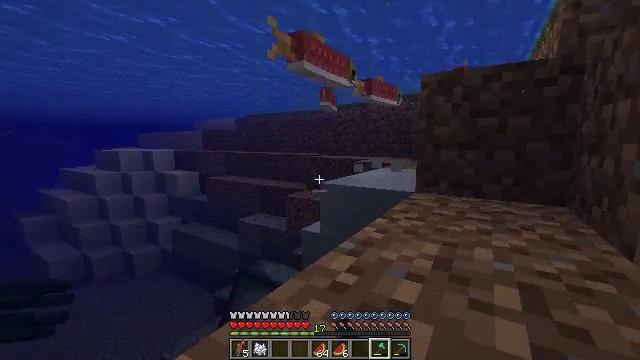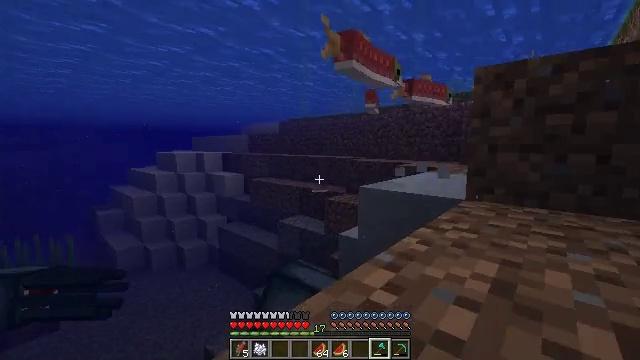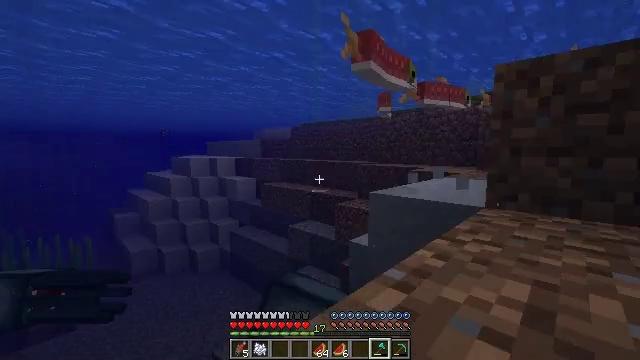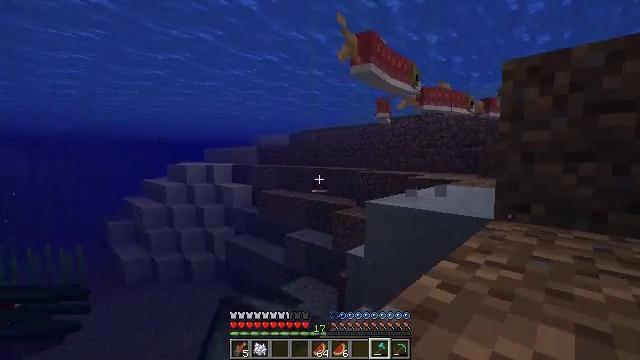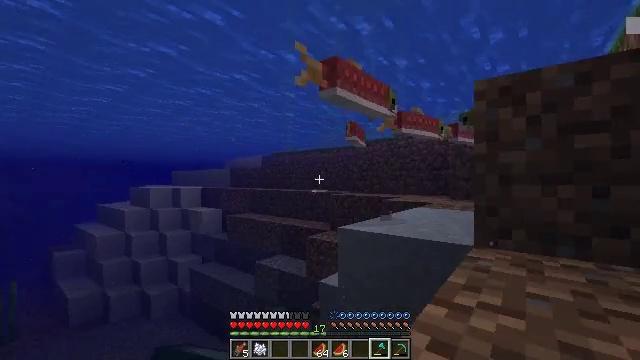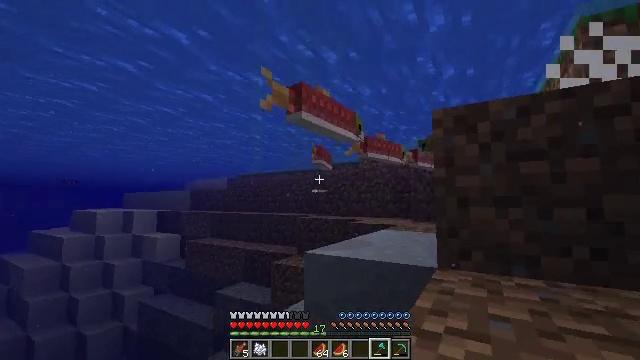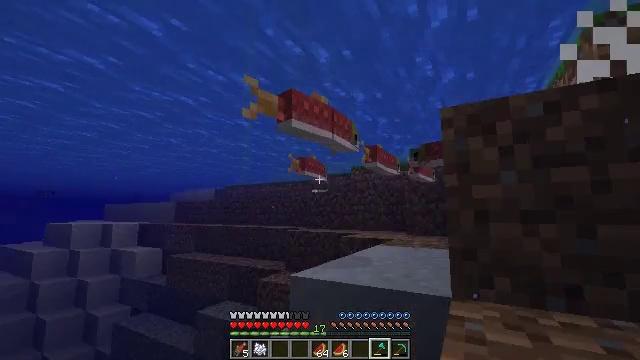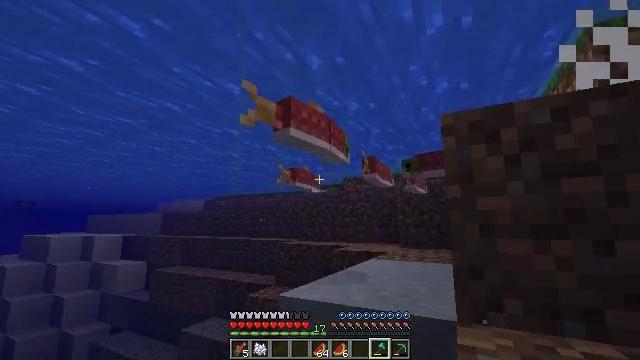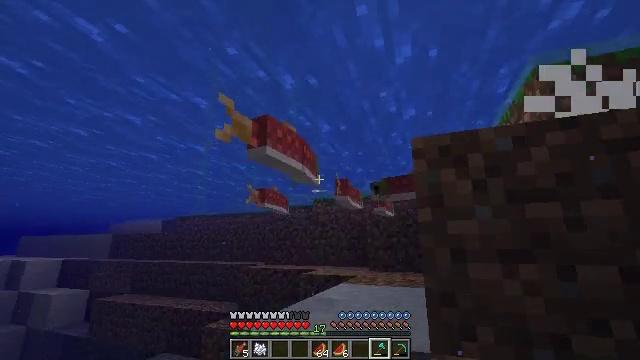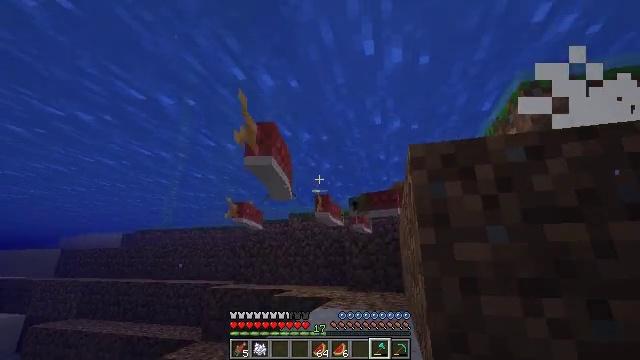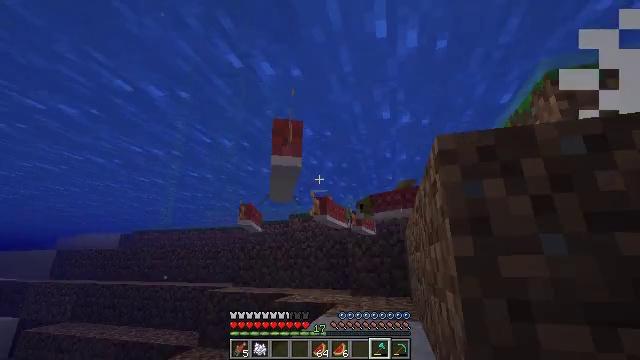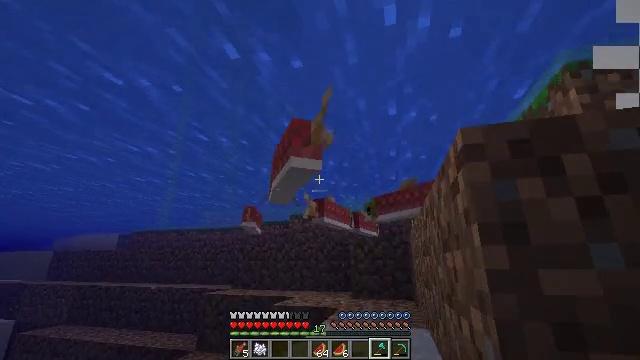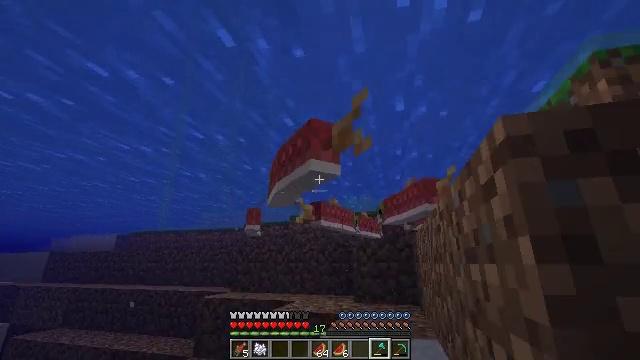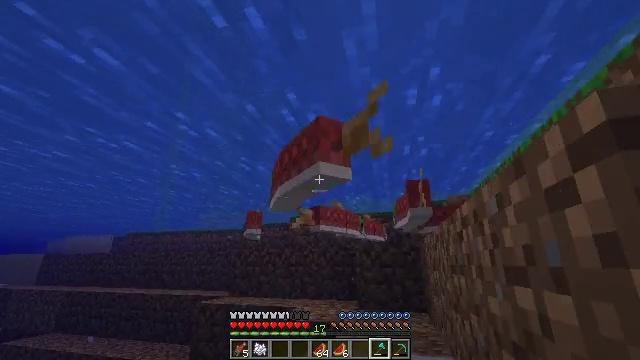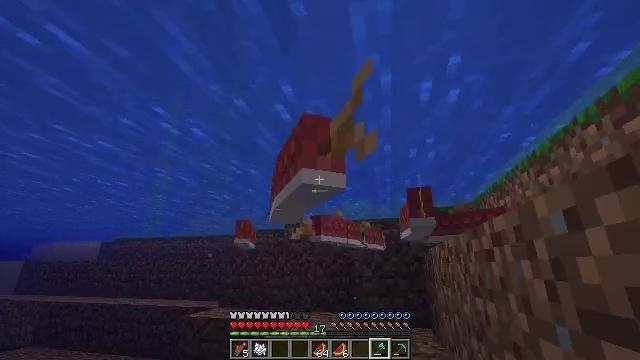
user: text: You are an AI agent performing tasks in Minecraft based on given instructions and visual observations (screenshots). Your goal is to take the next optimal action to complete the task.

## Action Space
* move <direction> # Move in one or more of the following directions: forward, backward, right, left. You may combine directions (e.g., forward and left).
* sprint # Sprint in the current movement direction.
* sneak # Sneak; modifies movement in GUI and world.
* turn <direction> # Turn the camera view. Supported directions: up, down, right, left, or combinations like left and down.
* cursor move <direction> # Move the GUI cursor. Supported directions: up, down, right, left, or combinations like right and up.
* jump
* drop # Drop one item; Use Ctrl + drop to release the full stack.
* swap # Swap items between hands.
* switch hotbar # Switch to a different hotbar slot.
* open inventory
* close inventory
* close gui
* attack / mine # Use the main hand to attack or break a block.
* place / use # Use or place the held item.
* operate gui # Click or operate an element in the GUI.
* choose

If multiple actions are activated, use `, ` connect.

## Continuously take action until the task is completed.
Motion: motion action
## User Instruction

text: Kill aquatic mobs.
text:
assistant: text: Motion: move forward, sprint, turn left
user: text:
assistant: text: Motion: move forward, sprint, turn left and up
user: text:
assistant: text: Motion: move forward, sprint, turn up
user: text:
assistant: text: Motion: move forward, turn right and up
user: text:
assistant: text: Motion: move forward, turn right and up
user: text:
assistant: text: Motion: move forward, turn right and up
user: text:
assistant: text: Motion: move forward, turn right and up
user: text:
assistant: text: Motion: move forward, turn right and up
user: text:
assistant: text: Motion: move forward, turn right and up
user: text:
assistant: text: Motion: move forward, attack / mine
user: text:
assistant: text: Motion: move forward, attack / mine
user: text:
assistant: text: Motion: move forward, attack / mine
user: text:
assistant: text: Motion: move forward, attack / mine
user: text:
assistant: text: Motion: move forward, turn right
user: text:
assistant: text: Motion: attack / mine